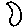
Label: moon